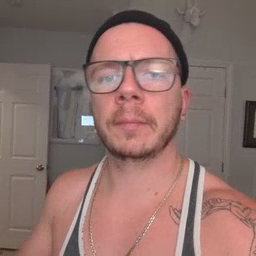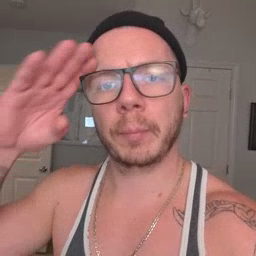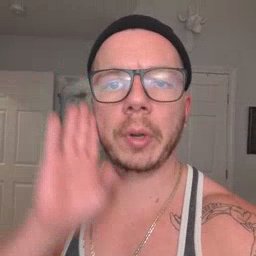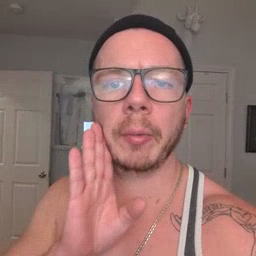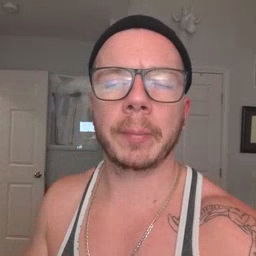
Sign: brown